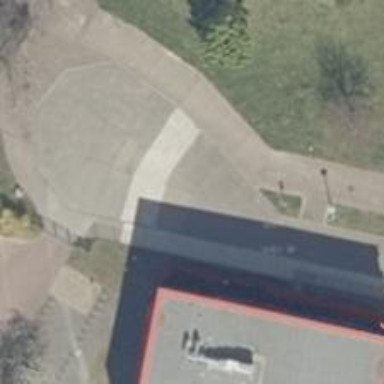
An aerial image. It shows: Service road with concrete surface. There are separate sidewalks on both sides.